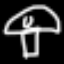
Label: mushroom